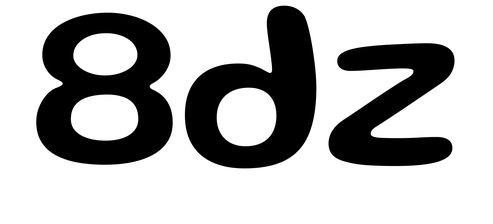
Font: Gluten_Medium